Question: I was wondering if someone could tell me how to make a tab view like this one:

What's the idea behind it?
Thanks
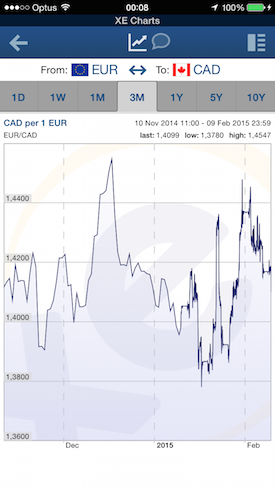
Answer: A think of a 'UISegmentedControl' with a custom appearance...
At least, that's the way I would do so...